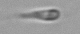
Label: flagellate_morphotype3